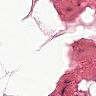
Metastatic tissue present: no